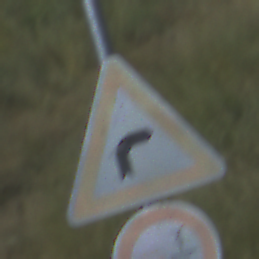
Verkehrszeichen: KurveRechts
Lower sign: VerbotUeberholenEinspurigeFahrzeuge
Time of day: Night
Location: Outdoor (Nature)
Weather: PartlyCloudy
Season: NotSpecified
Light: Natural